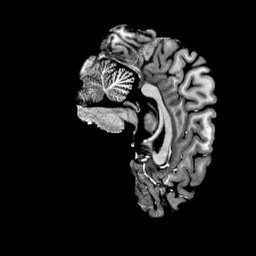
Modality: T1w
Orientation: sagittal
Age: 24
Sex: male
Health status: healthy
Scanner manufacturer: siemens
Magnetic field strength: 6.98 T
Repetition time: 6 s
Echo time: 0.00302 s